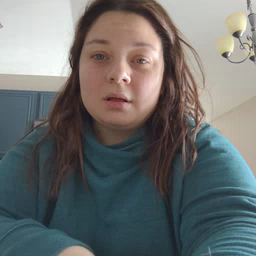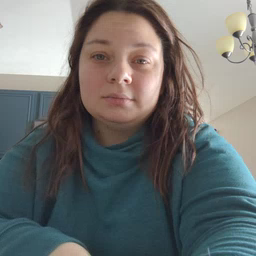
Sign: orange